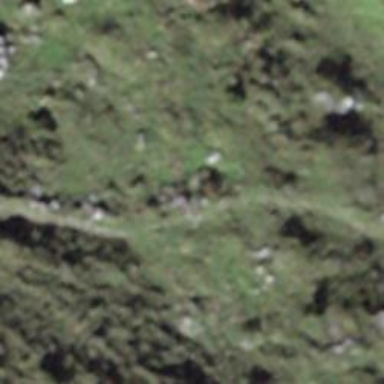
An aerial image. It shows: Path.